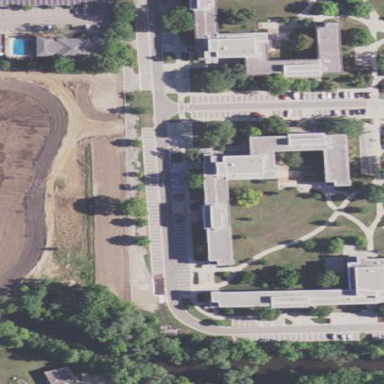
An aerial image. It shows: Dormitory building.